Field crop: maize
Growth stage: 2
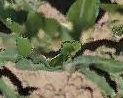
Species: maize